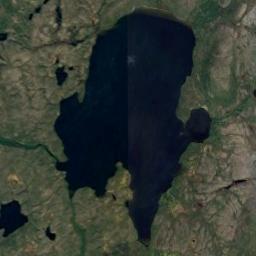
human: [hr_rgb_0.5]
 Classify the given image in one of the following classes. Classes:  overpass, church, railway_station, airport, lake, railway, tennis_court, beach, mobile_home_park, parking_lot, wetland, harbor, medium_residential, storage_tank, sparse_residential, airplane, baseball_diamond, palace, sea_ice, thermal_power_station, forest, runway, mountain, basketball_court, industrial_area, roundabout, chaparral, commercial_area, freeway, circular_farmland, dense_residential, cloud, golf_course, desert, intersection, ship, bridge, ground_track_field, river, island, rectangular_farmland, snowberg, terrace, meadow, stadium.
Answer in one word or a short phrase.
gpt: lake